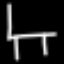
Label: chair